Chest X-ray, AP view. Patient: 65 years old, sex M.
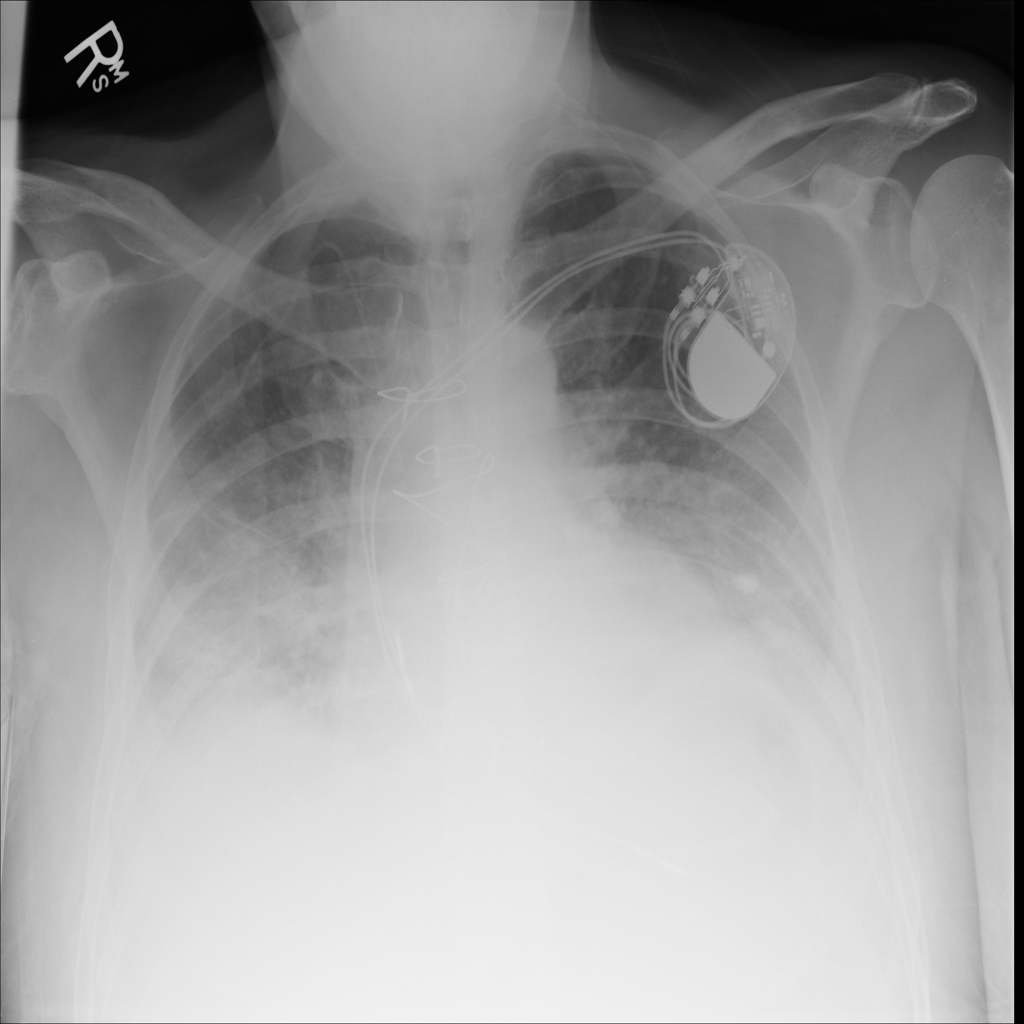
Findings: No Finding